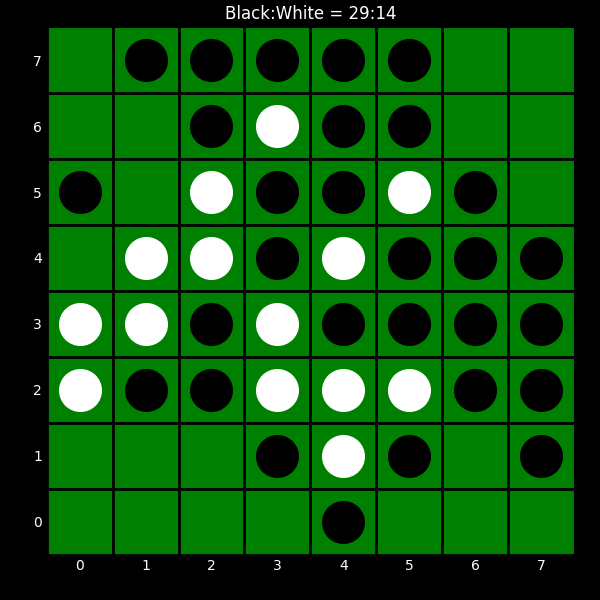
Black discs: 29
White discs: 14